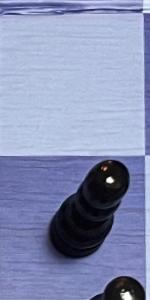
Label: Pawn_Black